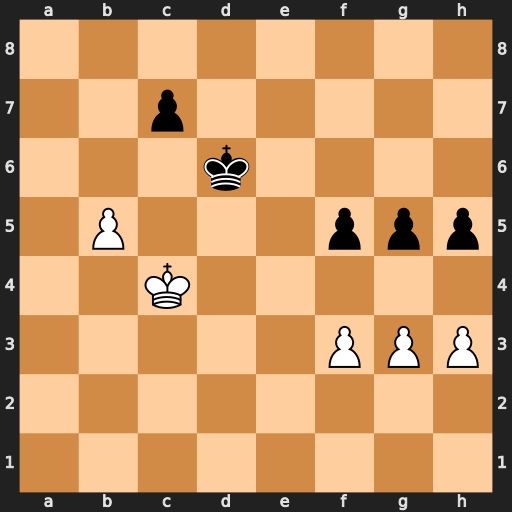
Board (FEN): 8/2p5/3k4/1P3ppp/2K5/5PPP/8/8
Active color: w
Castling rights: -
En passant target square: -
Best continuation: f4 h4 gxh4 g4 hxg4